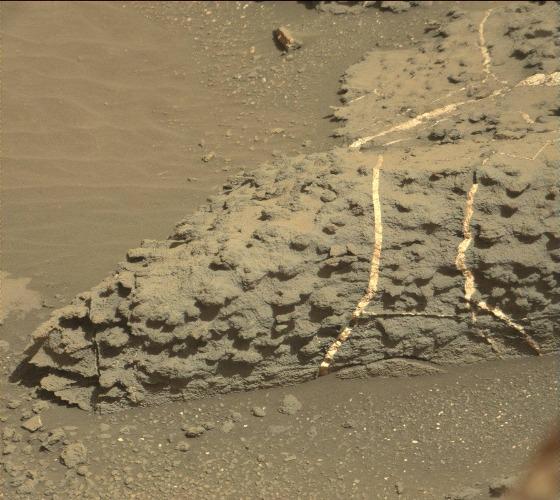
Terrain classes present: Bedrock, Gravel / Sand / Soil, Rock, Shadow, Sky / Distant Mountains